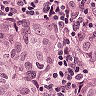
Metastatic tissue present: yes